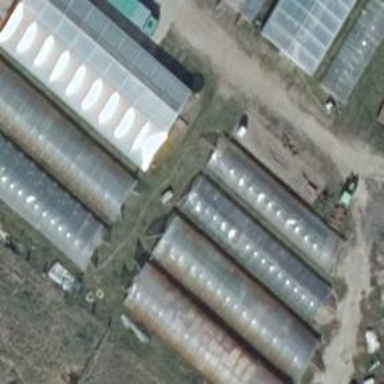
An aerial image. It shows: Greenhouse with round roof oriented along certain direction.